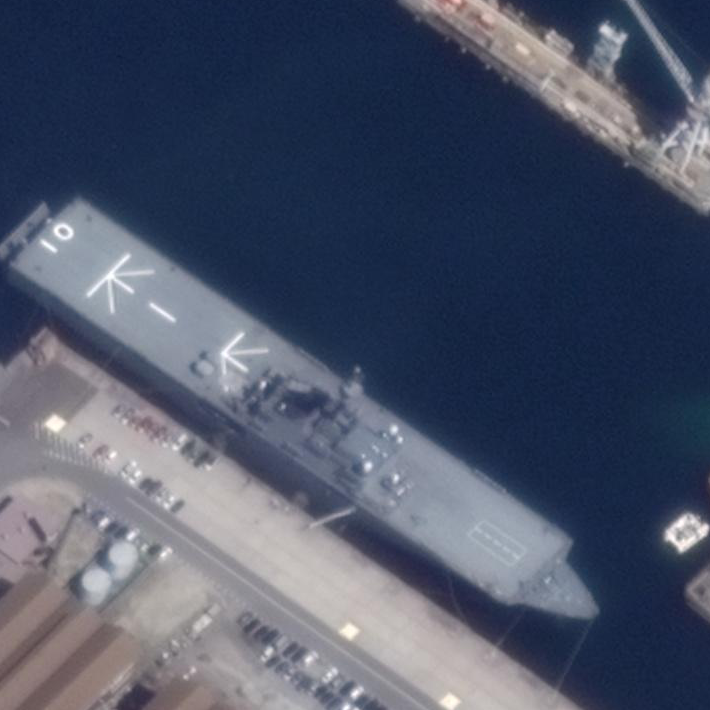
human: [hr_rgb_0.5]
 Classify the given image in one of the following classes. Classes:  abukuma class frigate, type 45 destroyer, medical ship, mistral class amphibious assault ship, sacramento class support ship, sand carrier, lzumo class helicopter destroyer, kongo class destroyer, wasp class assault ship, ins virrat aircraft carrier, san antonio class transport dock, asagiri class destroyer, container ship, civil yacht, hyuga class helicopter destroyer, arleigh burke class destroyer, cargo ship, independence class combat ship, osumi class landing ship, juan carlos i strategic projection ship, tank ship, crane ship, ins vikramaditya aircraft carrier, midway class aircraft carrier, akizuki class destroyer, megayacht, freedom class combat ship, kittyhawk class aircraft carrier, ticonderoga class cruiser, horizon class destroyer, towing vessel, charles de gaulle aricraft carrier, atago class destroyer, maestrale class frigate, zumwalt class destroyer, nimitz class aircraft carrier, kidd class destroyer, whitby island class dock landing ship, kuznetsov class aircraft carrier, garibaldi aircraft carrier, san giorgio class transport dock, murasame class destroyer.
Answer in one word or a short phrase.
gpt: Osumi class landing ship